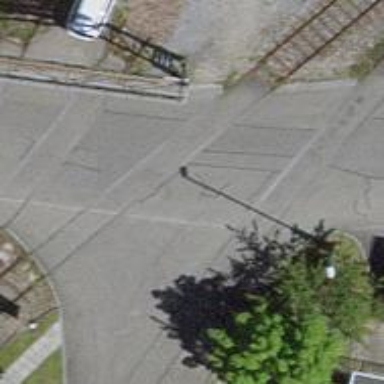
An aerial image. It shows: Level crossing along the railway.